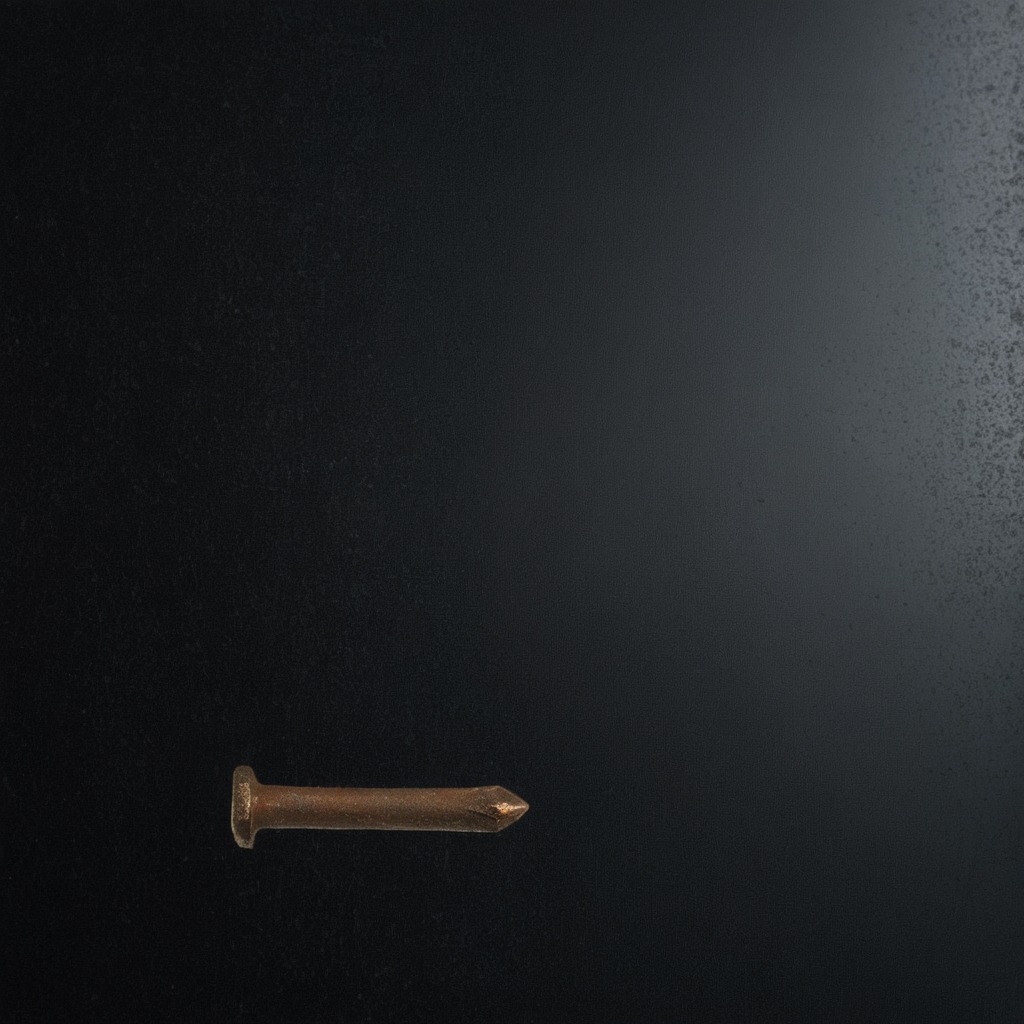
An iron nail is lying on a clean granite tabletop covered with a black rubber mat inside a workshop at night dim ambient light soft shadows worn but beneath the mat